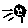
Label: moon